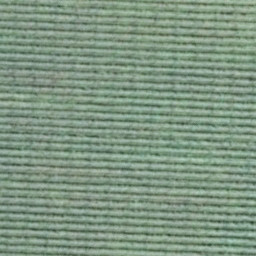
Label: agricultural